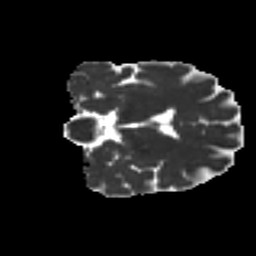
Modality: MD
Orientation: coronal
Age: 42
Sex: male
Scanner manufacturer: ge
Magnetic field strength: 3 T
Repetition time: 7.8 s
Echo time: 0.0608 s